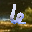
Label: 6